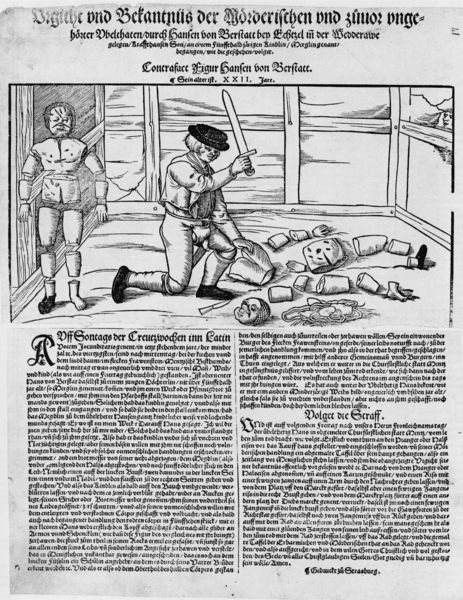
Titel: Vrgicht vnd Bekantnüs der Mörderischen vnd zuuor vngehörter Vbelthaten
Standort: Zürich.
Institution: Wickiana
Schlagwörter: hand, kampf, kopf, körper, mann, weiß, menschen, fenster, grau, haar, holz, hut, männer, raum, schwarz, skizze, szene, vordergrund, zeichnung, zimmer, hose, mütze, arm, arme, gesicht, kleidung, leiche, mensch, messer, mord, tod, tot, bild, innenraum, boden, figur, interieur, schnur, renaissance, beine, bein, holzschnitt, schrift, zwei, schuhe, grafik, graphik, spalten, beobachter, gewalt, brot, deutsch, knie, schlachten, buch, seil, stücke, druck, stich, titel, seite, illustration, scharz, schwert, säbel, text, zeitschrift, zeitung, bericht, brutal, leichen, strafe, waffe, überschrift, schuh, puppe, buchseite, kaputt, schneiden, knieend, kniend, mittelalter, fachwerk, töten, zeilen, holt, kupferstich, flugblatt, mörder, teilung, teile, körperteile, zerlegt, zerschnitten, folter, anfangsbuchstabe, grausam, hinrichten, mötrder, vierteilen, zerstückeln, zerteilen, zerteilung, schrfit, zerschlagen, uberschrift, gliedmaßen, leichenteile, zerteilt, zusammensetzen, zerstückelt, zerhackt, mörderisch, zertrennt, zerhacken, illutrsation, mann mutze, kindergeschichte, zerstückelnmann